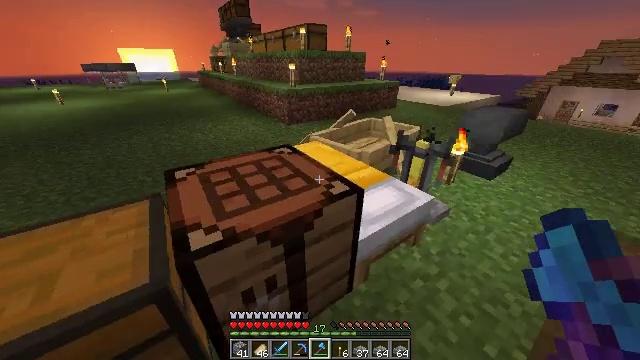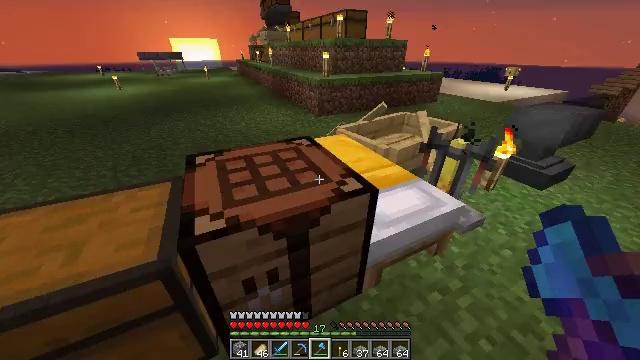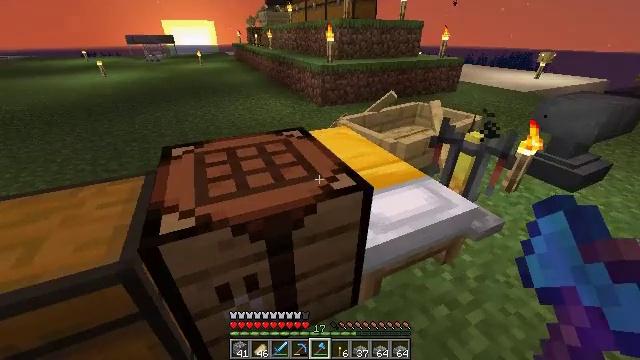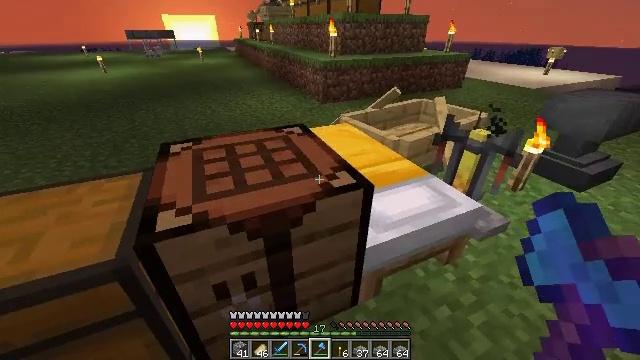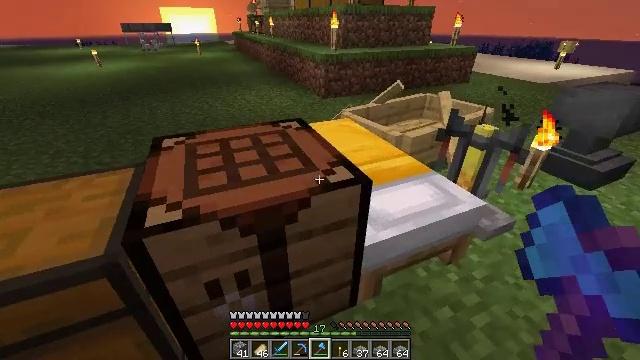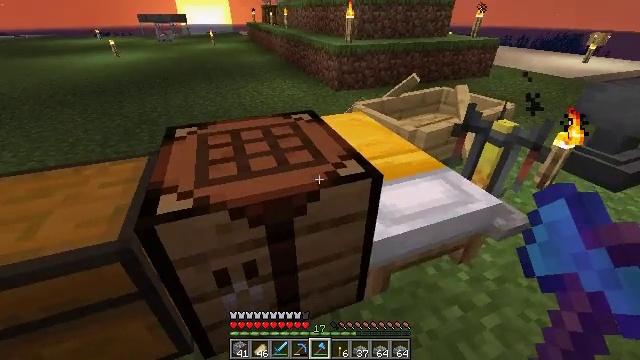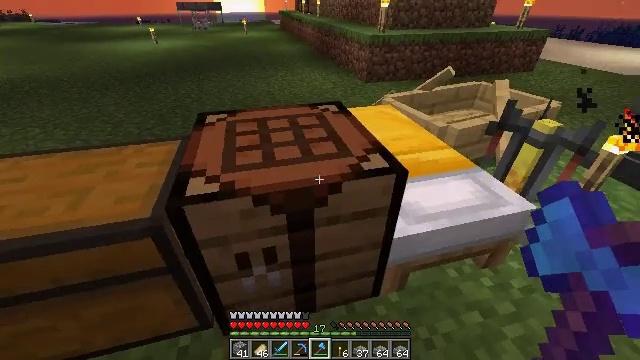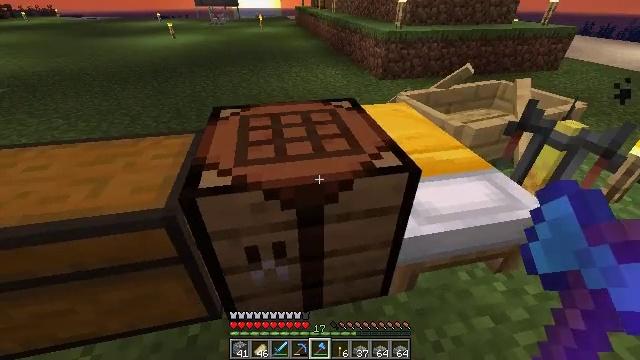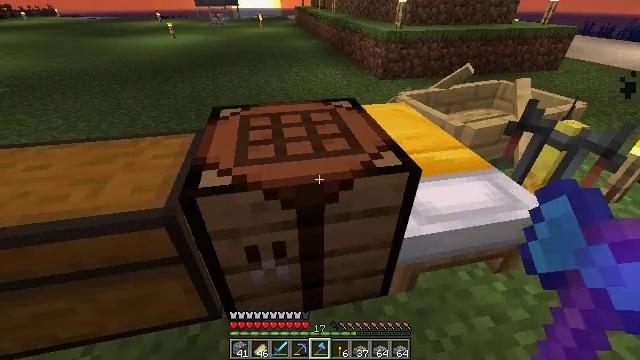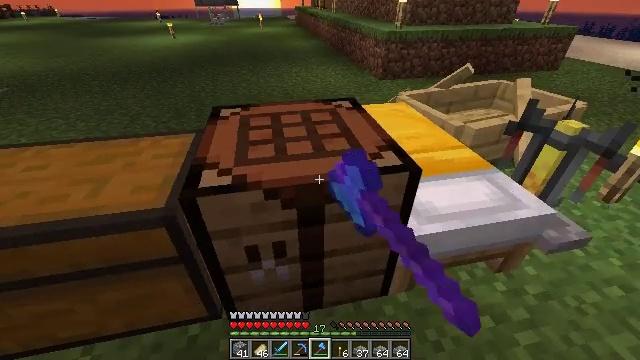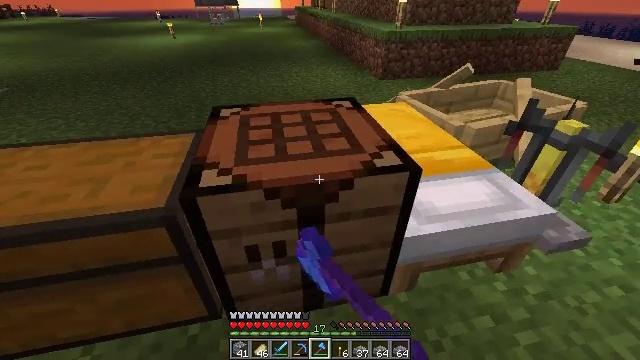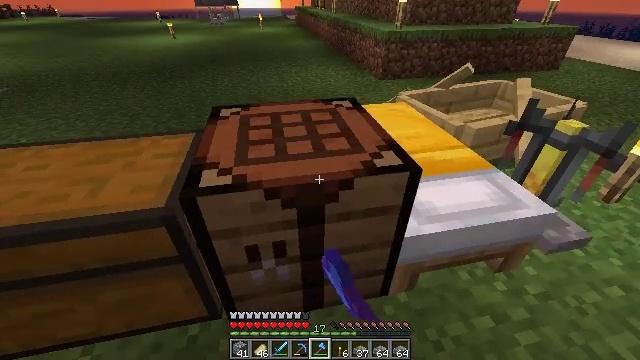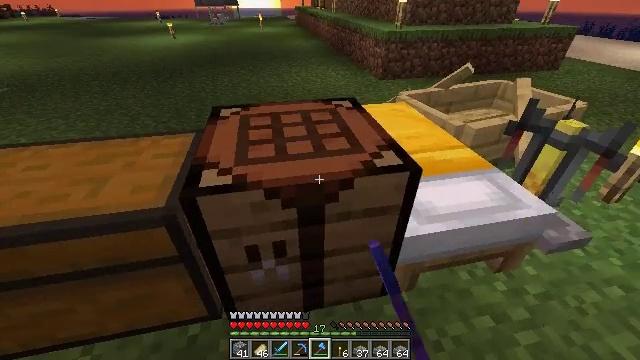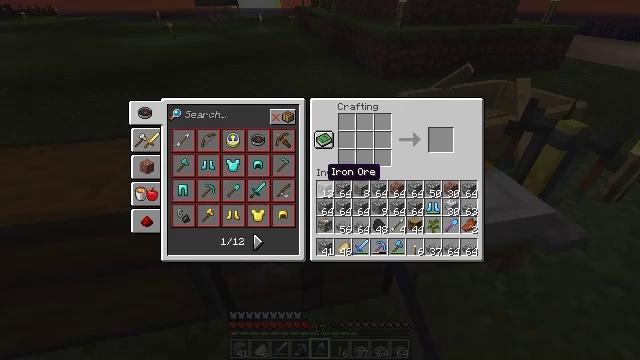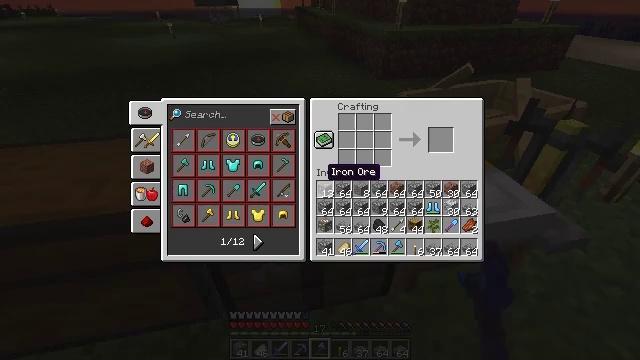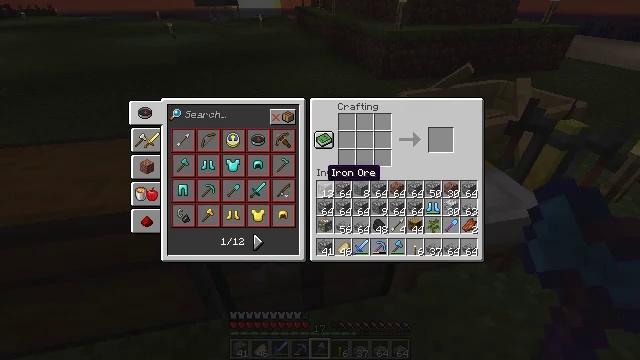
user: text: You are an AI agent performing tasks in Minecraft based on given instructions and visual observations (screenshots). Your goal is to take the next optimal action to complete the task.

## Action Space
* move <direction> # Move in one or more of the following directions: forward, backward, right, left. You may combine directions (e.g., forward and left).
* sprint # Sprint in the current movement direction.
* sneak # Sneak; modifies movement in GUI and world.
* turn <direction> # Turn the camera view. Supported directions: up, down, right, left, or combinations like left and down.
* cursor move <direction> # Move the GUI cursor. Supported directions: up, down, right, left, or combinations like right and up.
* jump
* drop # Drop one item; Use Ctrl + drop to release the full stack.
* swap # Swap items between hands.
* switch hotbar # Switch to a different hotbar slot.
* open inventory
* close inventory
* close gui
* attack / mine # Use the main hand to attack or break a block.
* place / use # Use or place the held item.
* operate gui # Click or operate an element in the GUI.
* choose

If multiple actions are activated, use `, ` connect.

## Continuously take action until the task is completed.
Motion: motion action
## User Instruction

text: Craft oak planks from an oak log.
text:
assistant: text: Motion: turn left and down
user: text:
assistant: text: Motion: turn left
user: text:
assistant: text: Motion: no_op
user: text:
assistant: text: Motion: no_op
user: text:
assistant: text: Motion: turn left and down
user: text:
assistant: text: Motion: turn left and down
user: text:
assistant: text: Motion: turn left
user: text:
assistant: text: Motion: use / place
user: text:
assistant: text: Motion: use / place
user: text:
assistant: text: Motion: use / place
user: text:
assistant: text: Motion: use / place
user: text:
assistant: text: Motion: no_op
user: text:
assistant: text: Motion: open gui
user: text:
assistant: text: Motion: no_op
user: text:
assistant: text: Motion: no_op
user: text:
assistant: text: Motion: cursor move right and down
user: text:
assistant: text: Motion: cursor move right and down
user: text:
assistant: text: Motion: cursor move right
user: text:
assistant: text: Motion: no_op
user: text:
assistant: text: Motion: cursor move up
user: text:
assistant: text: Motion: sneak, cursor move up
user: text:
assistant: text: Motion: sneak, cursor move left and up
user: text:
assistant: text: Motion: sneak, cursor move left
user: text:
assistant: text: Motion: sneak, cursor move left
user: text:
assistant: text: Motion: sneak
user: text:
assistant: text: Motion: sneak
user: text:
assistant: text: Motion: sneak, cursor move right
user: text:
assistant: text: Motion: sneak, cursor move right
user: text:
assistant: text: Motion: sneak, cursor move right
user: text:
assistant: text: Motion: sneak